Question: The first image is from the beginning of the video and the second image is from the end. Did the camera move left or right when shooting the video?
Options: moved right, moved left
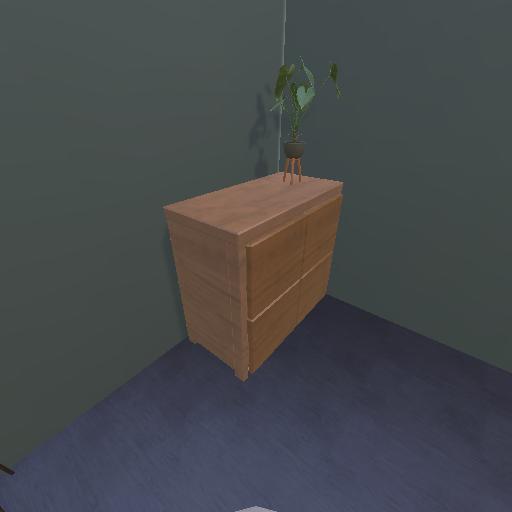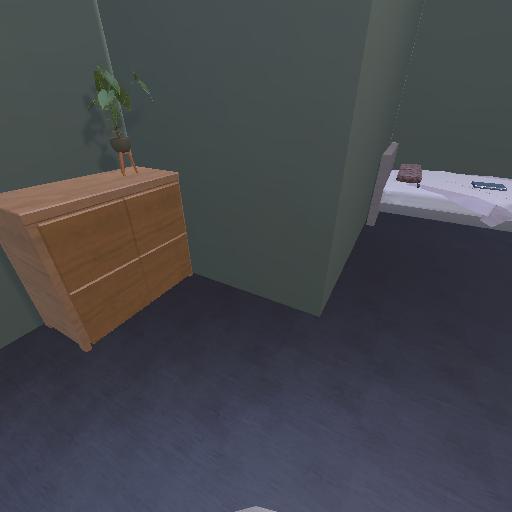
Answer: moved right